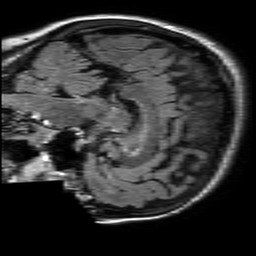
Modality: FLAIR
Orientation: sagittal
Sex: female
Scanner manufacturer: philips
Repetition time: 11 s
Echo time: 0.125 s